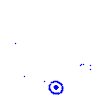
Particle: pion